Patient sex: M
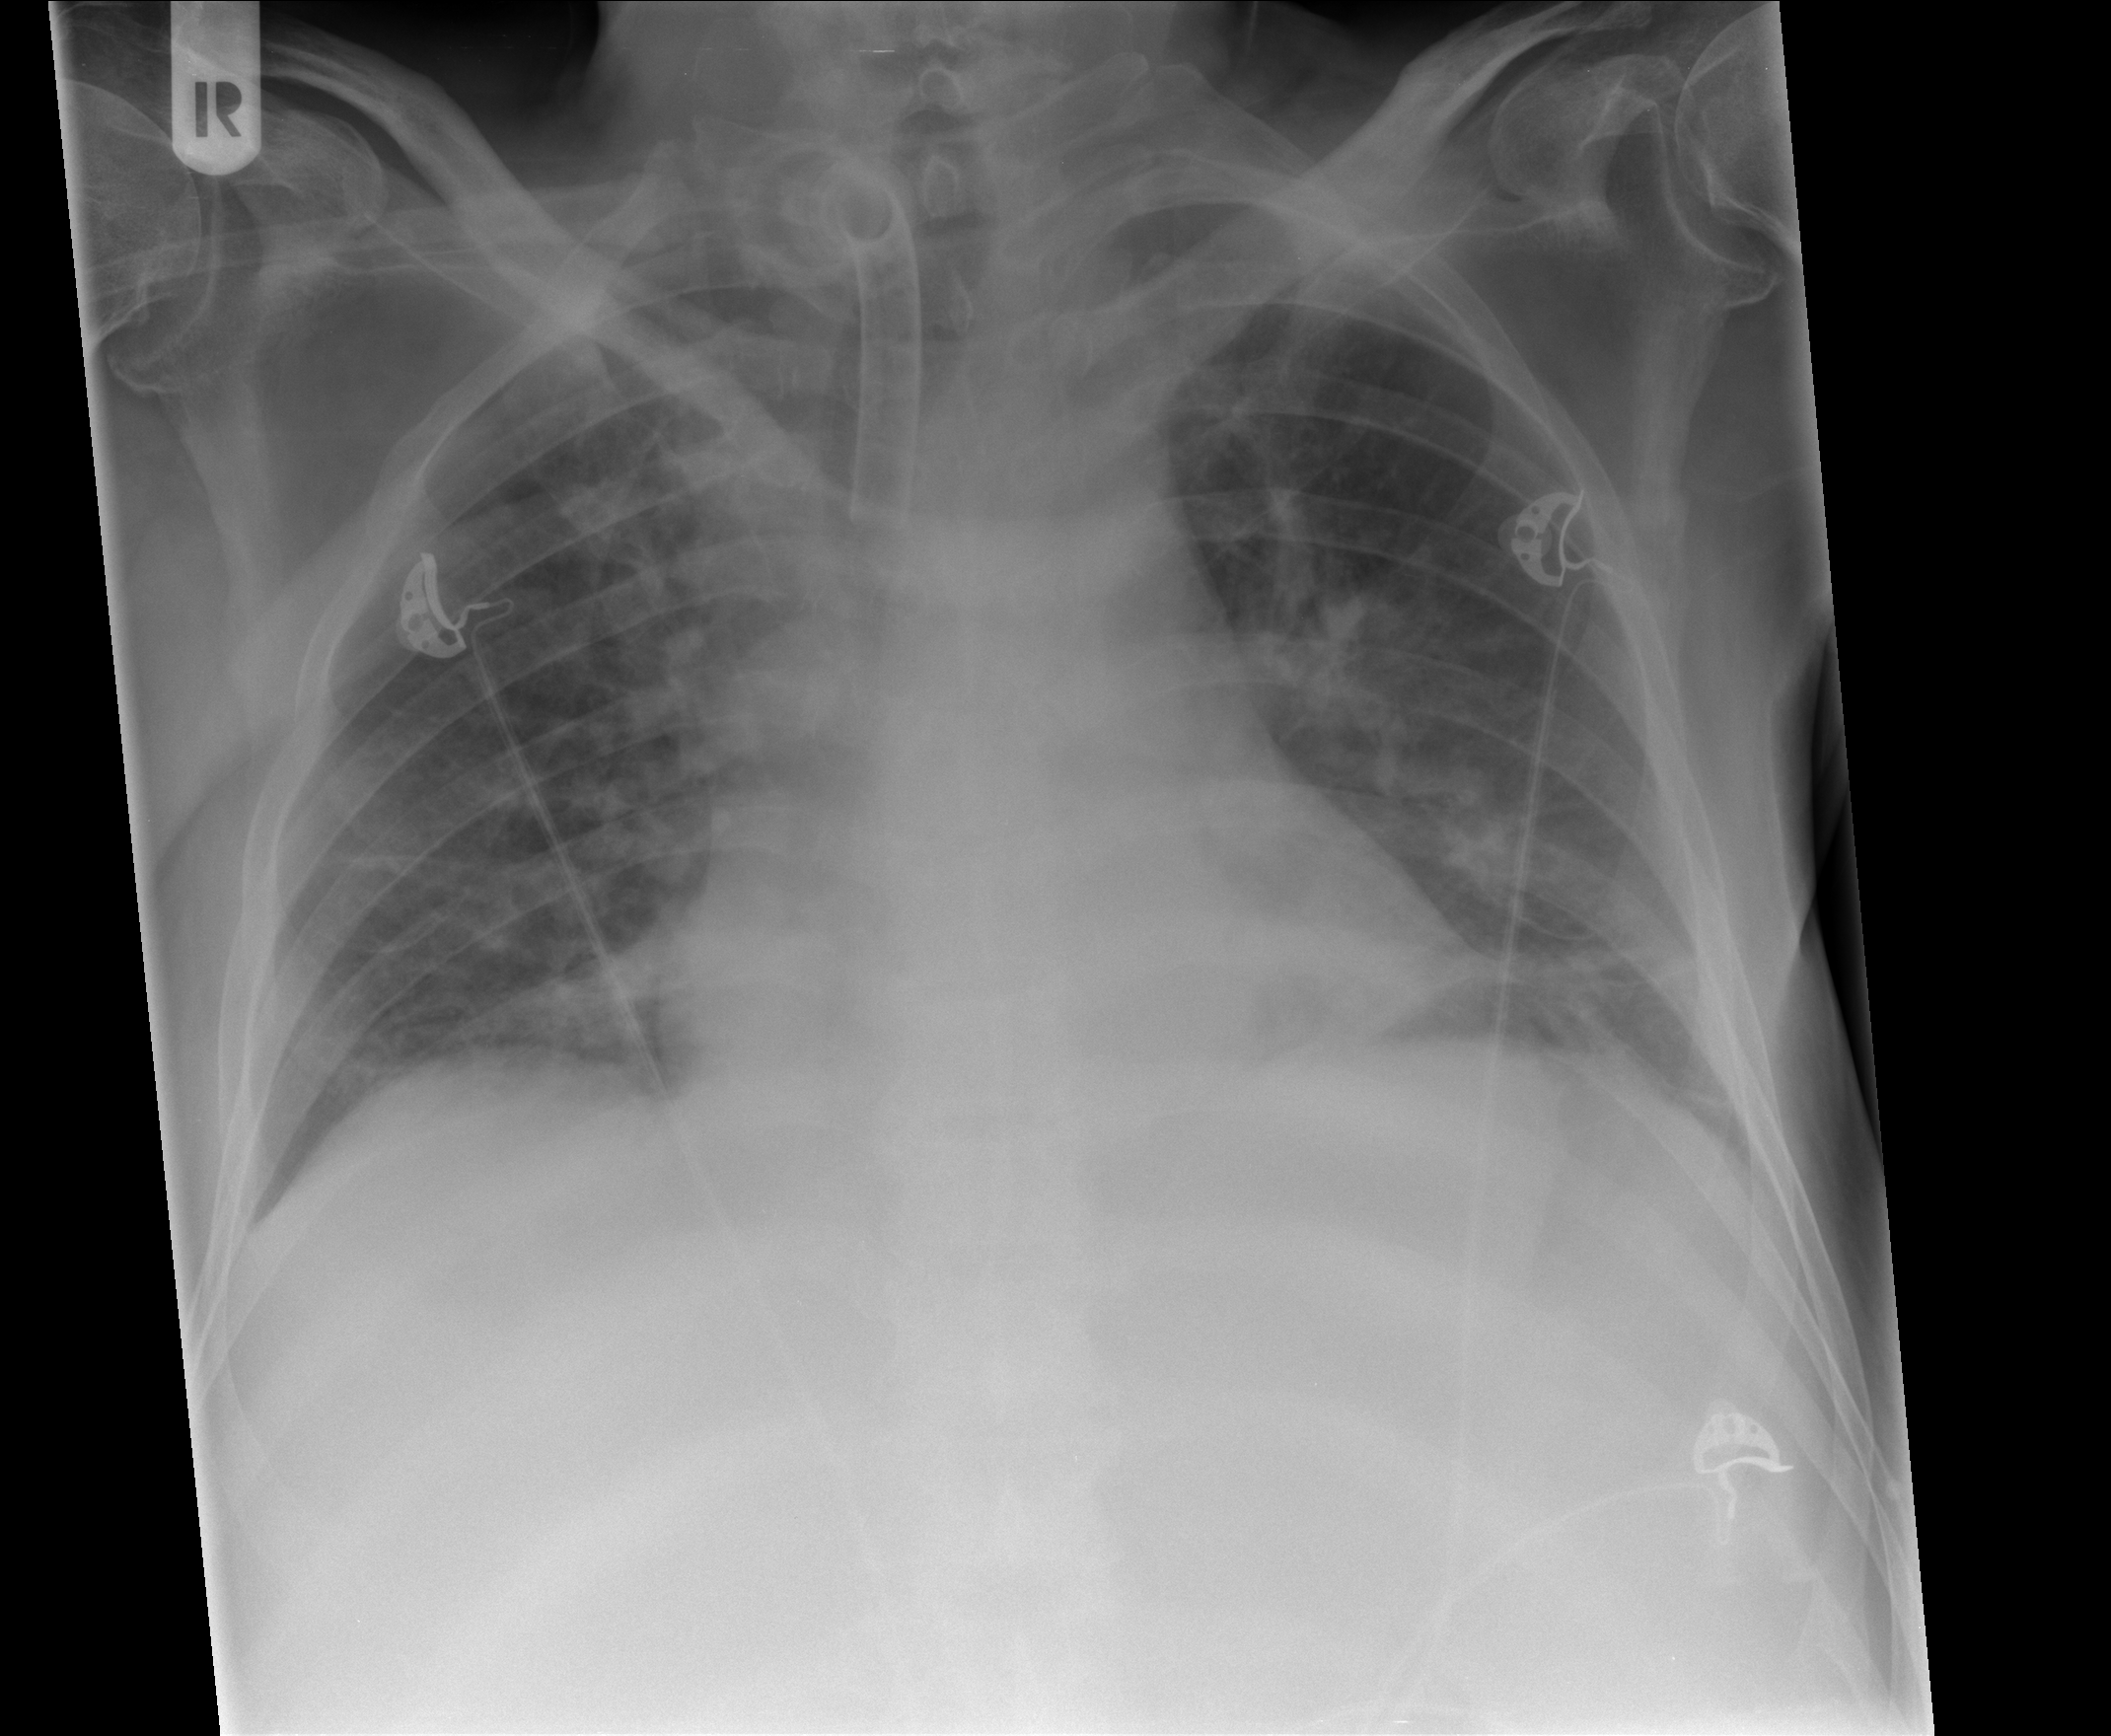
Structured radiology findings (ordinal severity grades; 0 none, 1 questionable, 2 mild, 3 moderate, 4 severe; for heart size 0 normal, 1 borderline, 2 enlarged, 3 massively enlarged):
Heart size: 2
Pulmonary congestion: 2
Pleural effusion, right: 0
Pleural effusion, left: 0
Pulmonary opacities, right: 2
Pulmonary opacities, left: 2
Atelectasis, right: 2
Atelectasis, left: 2